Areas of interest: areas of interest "Insurance Company"
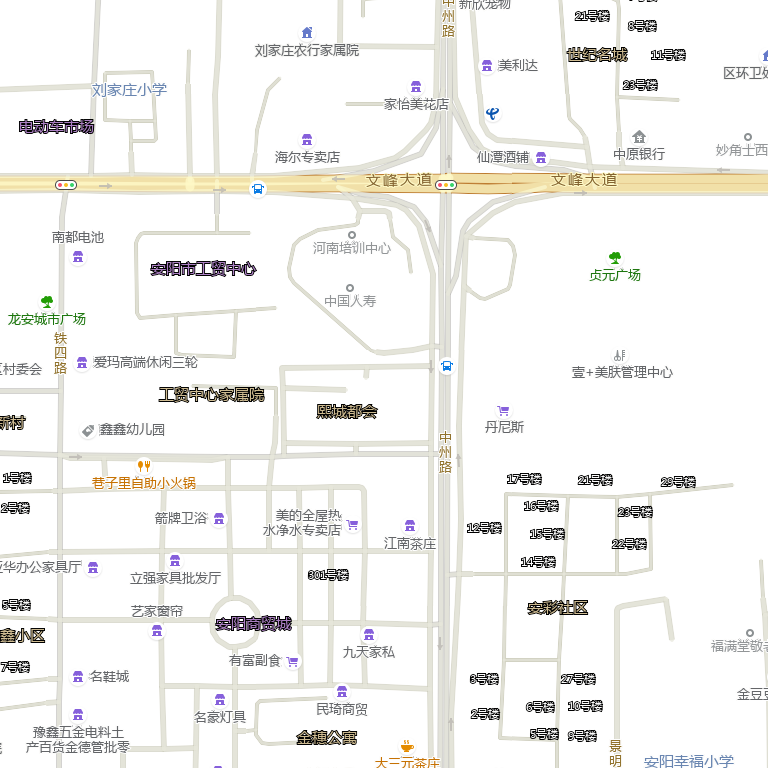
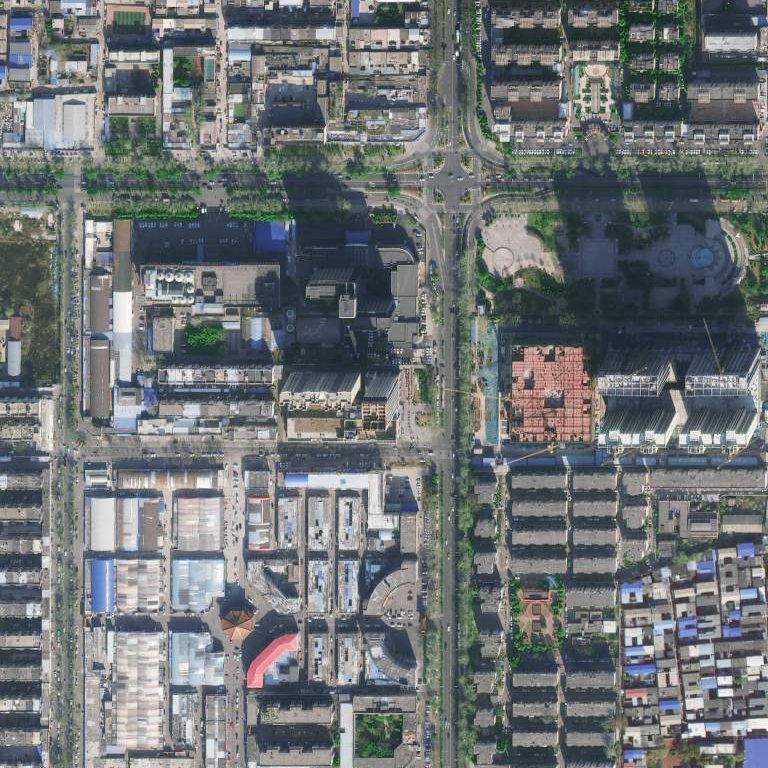